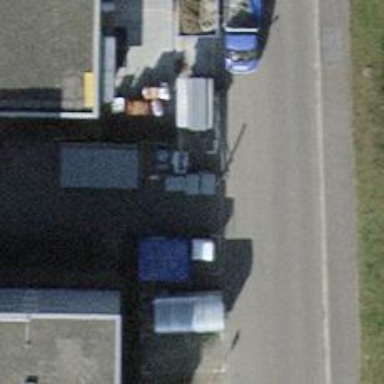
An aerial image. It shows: Bollard.